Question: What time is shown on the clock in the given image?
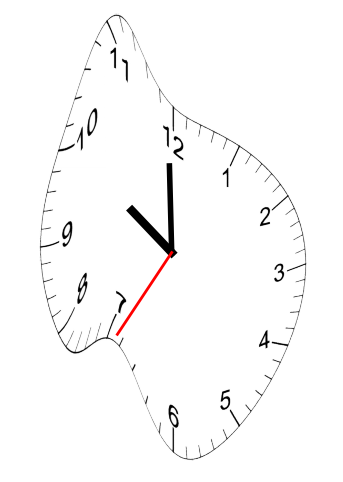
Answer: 09:59:35